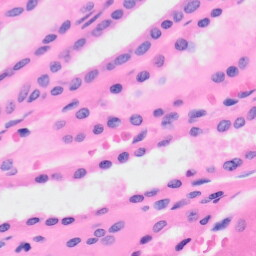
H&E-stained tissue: Kidney